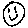
Label: smiley face